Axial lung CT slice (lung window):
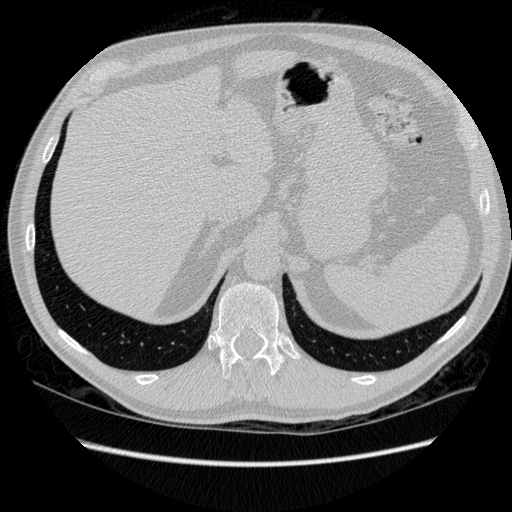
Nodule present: no